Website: macys
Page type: cross-sells
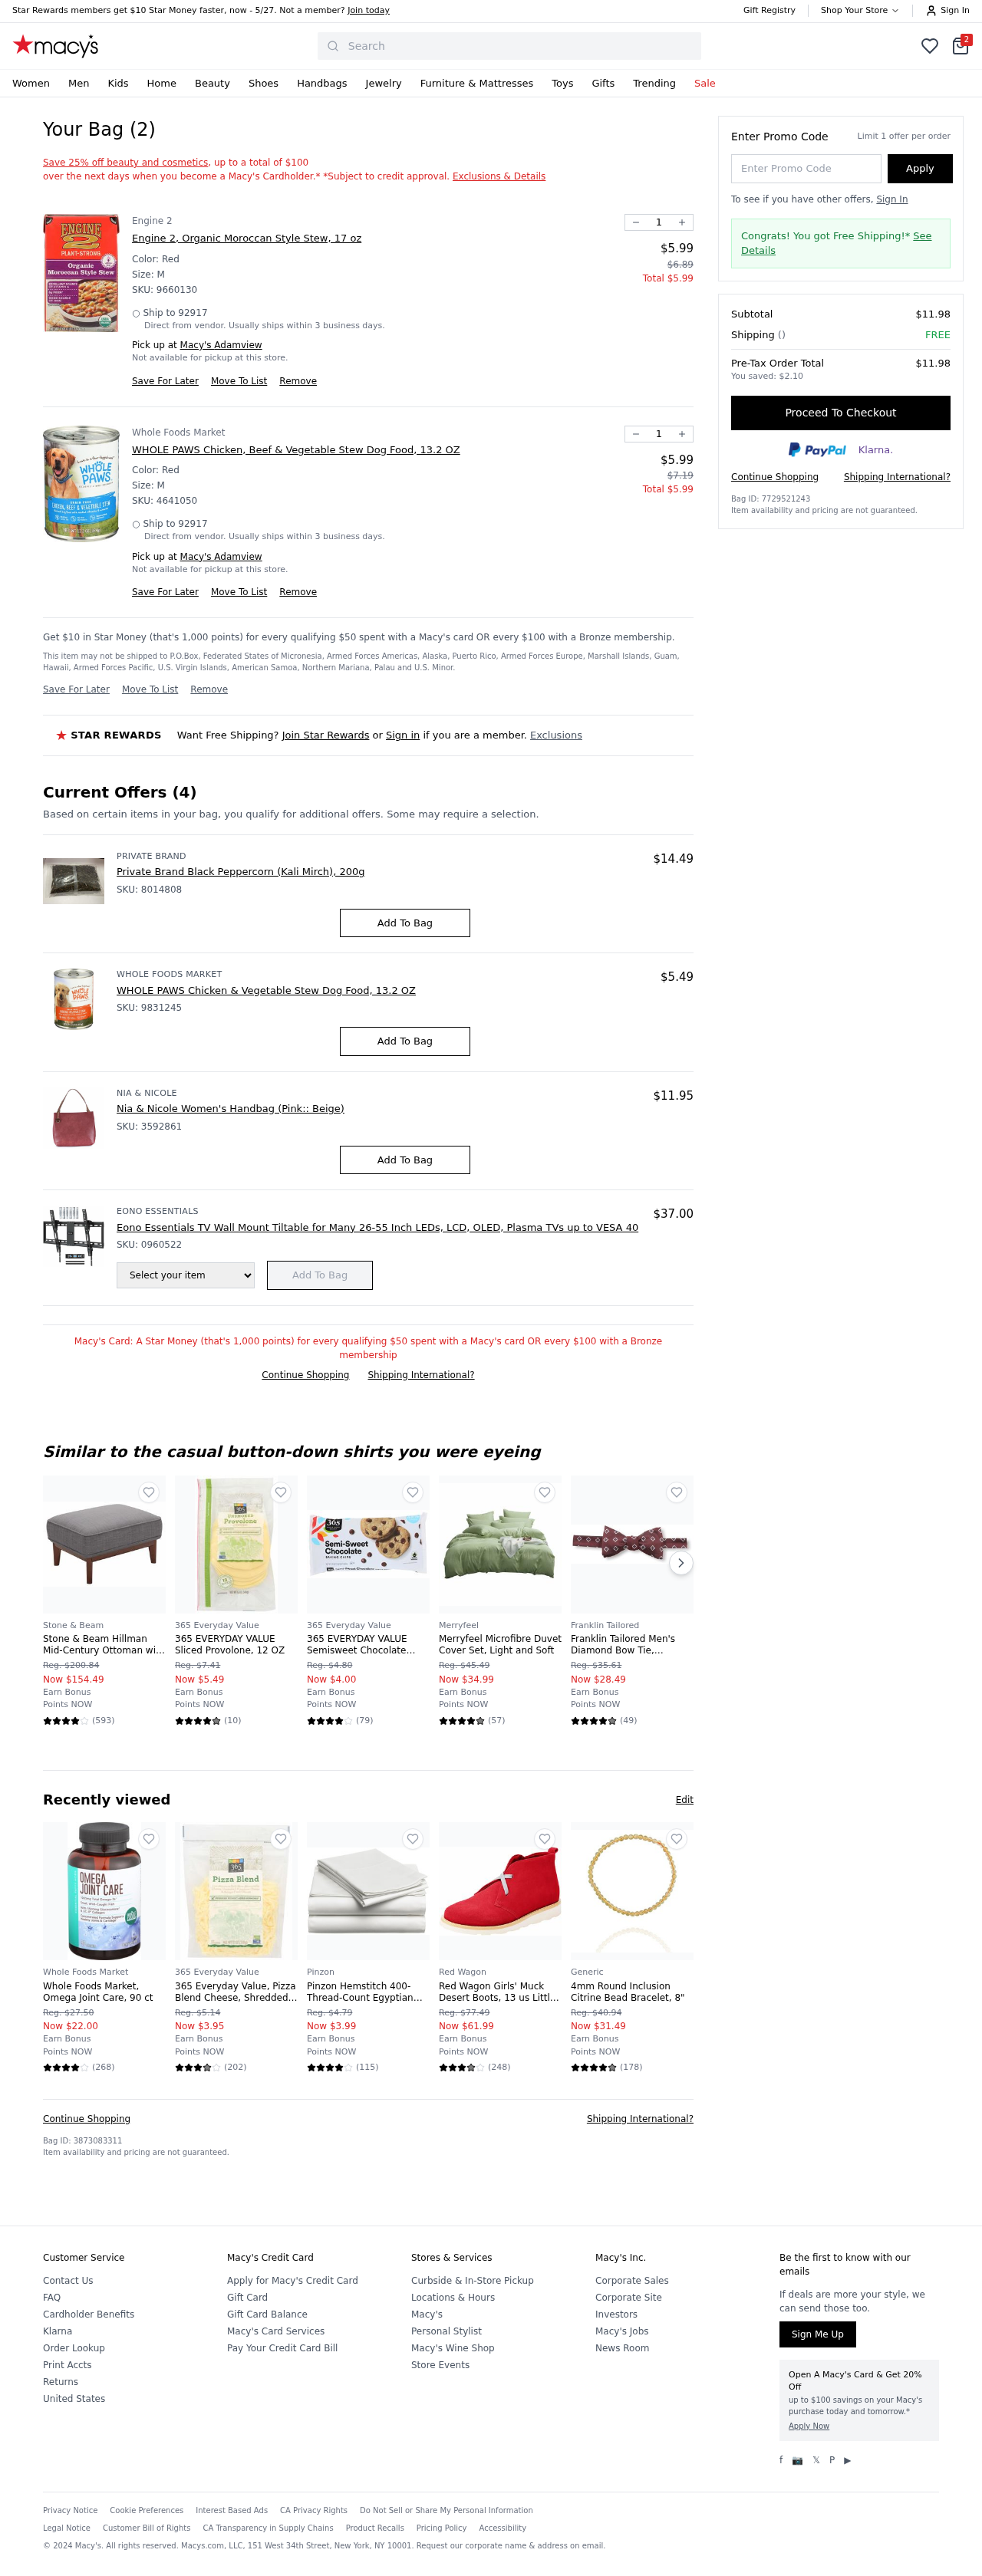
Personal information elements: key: PII_CITY
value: Adamview
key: PII_POSTCODE
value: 92917
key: PII_PROMO_CODE
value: SUMMER21
Product elements: key: PRODUCT10_BRAND
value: Whole Foods Market
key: PRODUCT10_NAME
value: Whole Foods Market, Omega Joint Care, 90 ct
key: PRODUCT10_NUM_RATINGS
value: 268
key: PRODUCT10_PRICE
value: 22
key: PRODUCT10_RATING
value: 4.1
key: PRODUCT11_BRAND
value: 365 Everyday Value
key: PRODUCT11_NAME
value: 365 Everyday Value, Pizza Blend Cheese, Shredded, 12 oz
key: PRODUCT11_NUM_RATINGS
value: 202
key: PRODUCT11_PRICE
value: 3.95
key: PRODUCT11_RATING
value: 3.8
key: PRODUCT12_BRAND
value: Pinzon
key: PRODUCT12_NAME
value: Pinzon Hemstitch 400-Thread-Count Egyptian Cotton Sateen Twin Sheet Set, Eggshell
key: PRODUCT12_NUM_RATINGS
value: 115
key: PRODUCT12_PRICE
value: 3.99
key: PRODUCT12_RATING
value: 4.2
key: PRODUCT13_BRAND
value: Red Wagon
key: PRODUCT13_NAME
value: Red Wagon Girls' Muck Desert Boots, 13 us Little Kid Red
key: PRODUCT13_NUM_RATINGS
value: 248
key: PRODUCT13_PRICE
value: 61.99
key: PRODUCT13_RATING
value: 3.9
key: PRODUCT14_BRAND
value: Generic
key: PRODUCT14_NAME
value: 4mm Round Inclusion Citrine Bead Bracelet, 8"
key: PRODUCT14_NUM_RATINGS
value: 178
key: PRODUCT14_PRICE
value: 31.49
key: PRODUCT14_RATING
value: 4.6
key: PRODUCT15_BRAND
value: Private Brand
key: PRODUCT15_NAME
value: Private Brand Black Peppercorn (Kali Mirch), 200g
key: PRODUCT15_PRICE
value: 14.49
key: PRODUCT16_BRAND
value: Nia & Nicole
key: PRODUCT16_NAME
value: Nia & Nicole Women's Handbag (Pink:: Beige)
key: PRODUCT16_PRICE
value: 11.95
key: PRODUCT1_BRAND
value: Engine 2
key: PRODUCT1_NAME
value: Engine 2, Organic Moroccan Style Stew, 17 oz
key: PRODUCT1_PRICE
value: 5.99
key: PRODUCT1_QUANTITY
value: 1
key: PRODUCT2_BRAND
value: Whole Foods Market
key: PRODUCT2_NAME
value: WHOLE PAWS Chicken, Beef & Vegetable Stew Dog Food, 13.2 OZ
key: PRODUCT2_PRICE
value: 5.99
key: PRODUCT2_QUANTITY
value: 1
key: PRODUCT3_BRAND
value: Whole Foods Market
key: PRODUCT3_NAME
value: WHOLE PAWS Chicken & Vegetable Stew Dog Food, 13.2 OZ
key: PRODUCT3_PRICE
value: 5.49
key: PRODUCT4_BRAND
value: Eono Essentials
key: PRODUCT4_NAME
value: Eono Essentials TV Wall Mount Tiltable for Many 26-55 Inch LEDs, LCD, OLED, Plasma TVs up to VESA 40
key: PRODUCT4_PRICE
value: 37
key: PRODUCT5_BRAND
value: Stone & Beam
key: PRODUCT5_NAME
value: Stone & Beam Hillman Mid-Century Ottoman with Tapered Legs, 30" W, Fog (Renewed)
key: PRODUCT5_NUM_RATINGS
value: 593
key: PRODUCT5_PRICE
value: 154.49
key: PRODUCT5_RATING
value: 4
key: PRODUCT6_BRAND
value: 365 Everyday Value
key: PRODUCT6_NAME
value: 365 EVERYDAY VALUE Sliced Provolone, 12 OZ
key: PRODUCT6_NUM_RATINGS
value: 10
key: PRODUCT6_PRICE
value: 5.49
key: PRODUCT6_RATING
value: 4.7
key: PRODUCT7_BRAND
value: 365 Everyday Value
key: PRODUCT7_NAME
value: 365 EVERYDAY VALUE Semisweet Chocolate Chips, 24 OZ
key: PRODUCT7_NUM_RATINGS
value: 79
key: PRODUCT7_PRICE
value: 4
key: PRODUCT7_RATING
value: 4.3
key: PRODUCT8_BRAND
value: Merryfeel
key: PRODUCT8_NAME
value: Merryfeel Microfibre Duvet Cover Set, Light and Soft
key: PRODUCT8_NUM_RATINGS
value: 57
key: PRODUCT8_PRICE
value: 34.99
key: PRODUCT8_RATING
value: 4.8
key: PRODUCT9_BRAND
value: Franklin Tailored
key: PRODUCT9_NAME
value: Franklin Tailored Men's Diamond Bow Tie, Burgundy
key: PRODUCT9_NUM_RATINGS
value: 49
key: PRODUCT9_PRICE
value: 28.49
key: PRODUCT9_RATING
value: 4.5
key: PRODUCT1_SKU
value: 9660130
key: PRODUCT1_ORIGINAL_PRICE
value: $6.89
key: PRODUCT1_TOTAL
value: $5.99
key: PRODUCT2_SKU
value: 4641050
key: PRODUCT2_ORIGINAL_PRICE
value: $7.19
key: PRODUCT2_TOTAL
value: $5.99
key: PRODUCT15_SKU
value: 8014808
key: PRODUCT3_SKU
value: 9831245
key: PRODUCT16_SKU
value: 3592861
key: PRODUCT4_SKU
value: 0960522
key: PRODUCT5_ORIGINAL_PRICE
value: Reg. $200.84
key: PRODUCT6_ORIGINAL_PRICE
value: Reg. $7.41
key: PRODUCT7_ORIGINAL_PRICE
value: Reg. $4.80
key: PRODUCT8_ORIGINAL_PRICE
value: Reg. $45.49
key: PRODUCT9_ORIGINAL_PRICE
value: Reg. $35.61
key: PRODUCT10_ORIGINAL_PRICE
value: Reg. $27.50
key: PRODUCT11_ORIGINAL_PRICE
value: Reg. $5.14
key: PRODUCT12_ORIGINAL_PRICE
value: Reg. $4.79
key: PRODUCT13_ORIGINAL_PRICE
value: Reg. $77.49
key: PRODUCT14_ORIGINAL_PRICE
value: Reg. $40.94
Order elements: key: ORDER_NUM_ITEMS
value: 2
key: ORDER_SUBTOTAL
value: $11.98
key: ORDER_TOTAL
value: $11.98
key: ORDER_SAVINGS
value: $2.10
Search elements: key: HEADER_SEARCH
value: Search